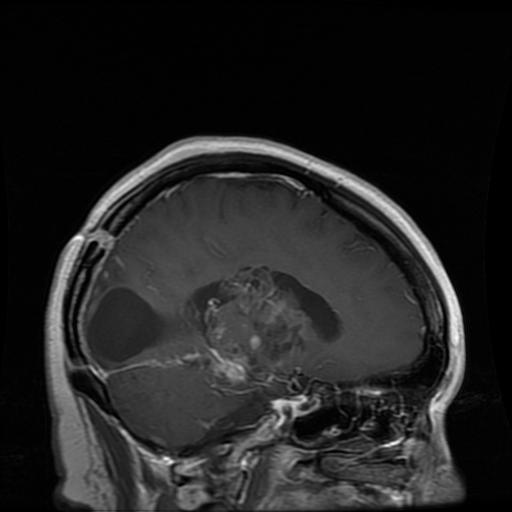
Label: glioma